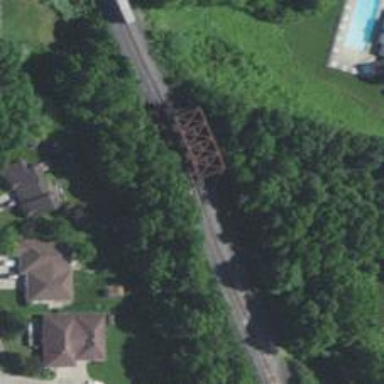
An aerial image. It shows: Bridge over railway line.